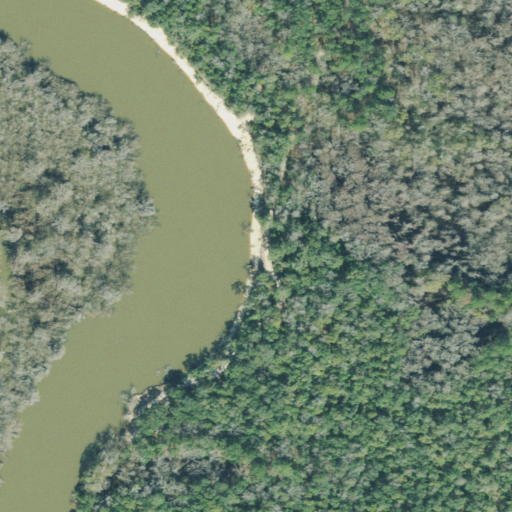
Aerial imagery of cliff(s) in Georgia named Lake Bluff containing woody wetlands, open water, open development, grassland, and herbaceous wetlands